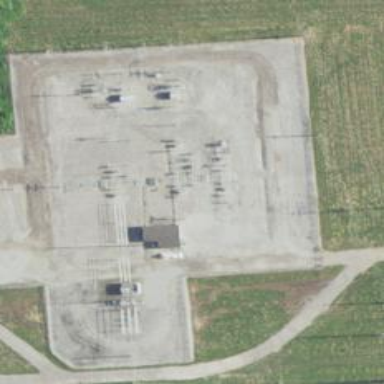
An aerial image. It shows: Switch for power supply.